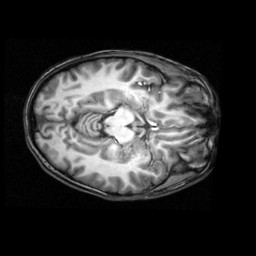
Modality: T1w
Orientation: axial
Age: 26
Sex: female
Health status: healthy
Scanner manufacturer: philips
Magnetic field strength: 3 T
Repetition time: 0.008 s
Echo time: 0.0037 s